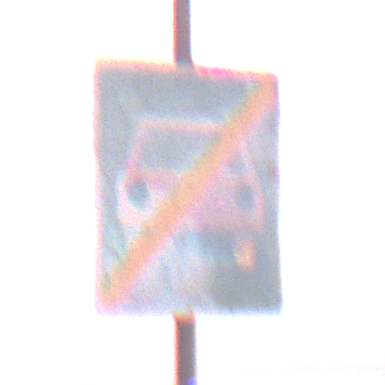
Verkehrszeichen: EndeKraftfahrstrasse
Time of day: SunriseSunset
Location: Outdoor (Urban)
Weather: PartlyCloudy
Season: NotSpecified
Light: Natural